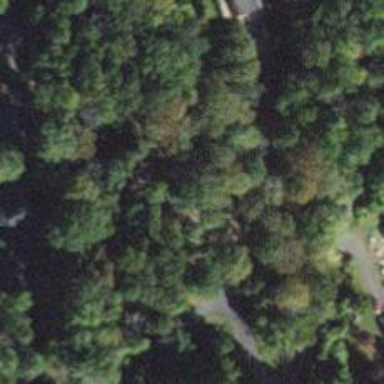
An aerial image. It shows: Residential driveway.